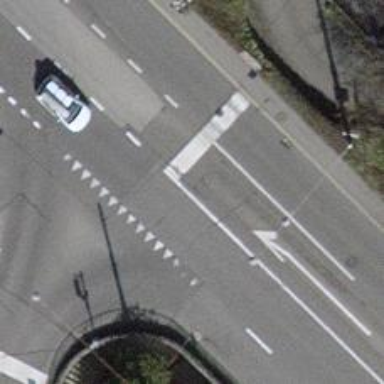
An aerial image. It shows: Primary highway with trolley wires overhead. The surface of the road is asphalt.